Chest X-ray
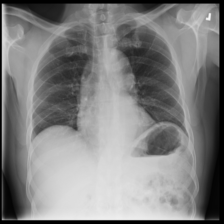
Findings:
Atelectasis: negative
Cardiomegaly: negative
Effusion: negative
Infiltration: negative
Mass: negative
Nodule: negative
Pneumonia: negative
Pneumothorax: negative
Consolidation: negative
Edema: negative
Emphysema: negative
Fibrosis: negative
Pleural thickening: negative
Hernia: negative